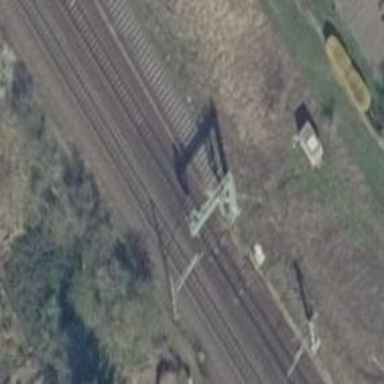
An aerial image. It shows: Railway signal.